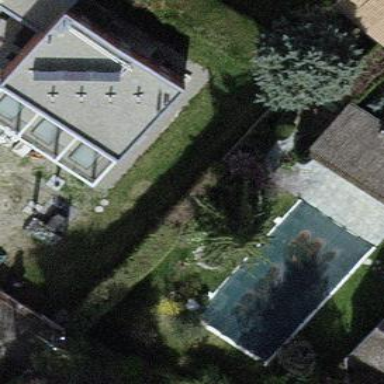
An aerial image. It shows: Swimming pool located in leisure land.